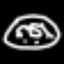
Label: donut